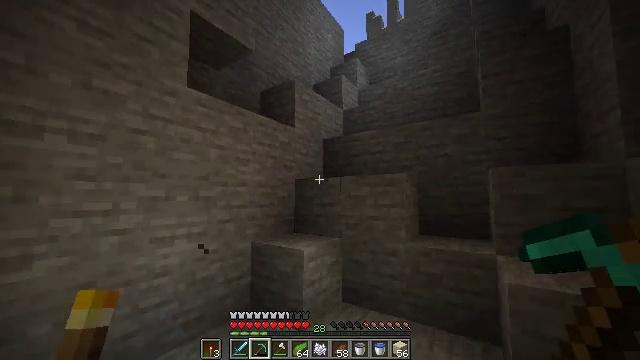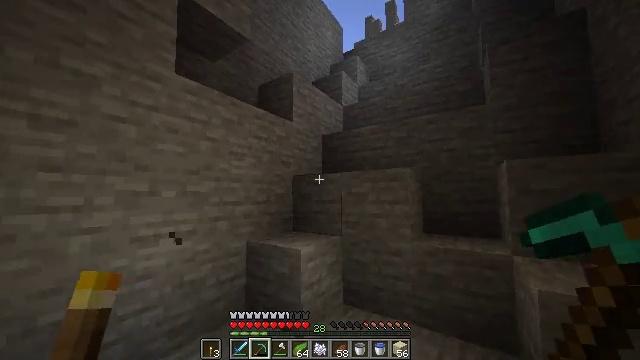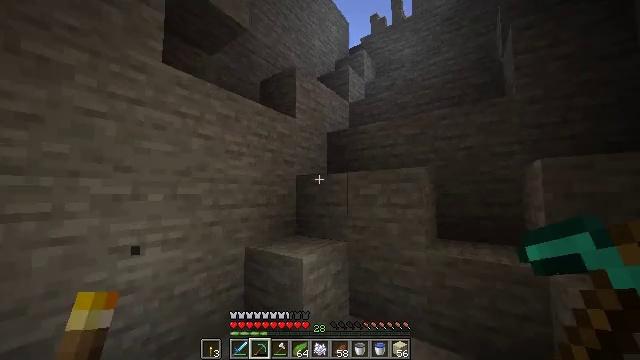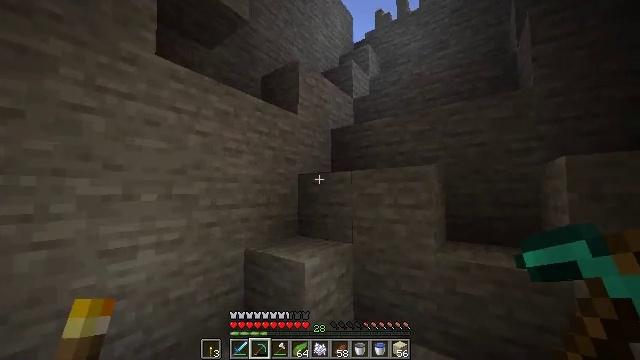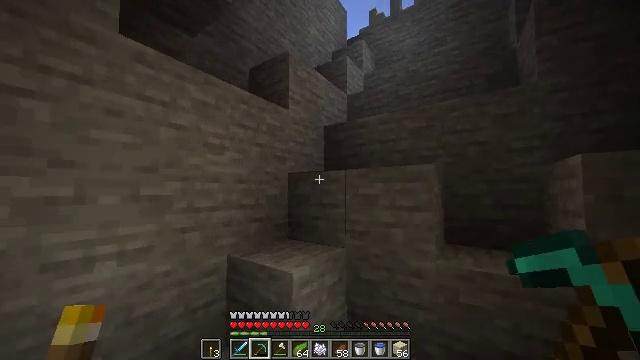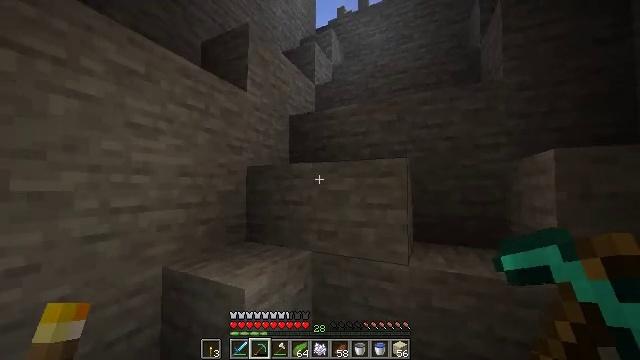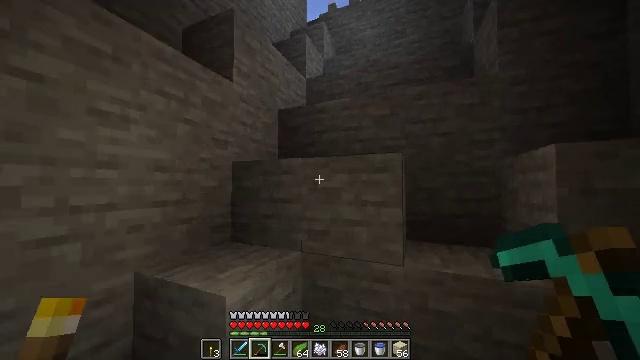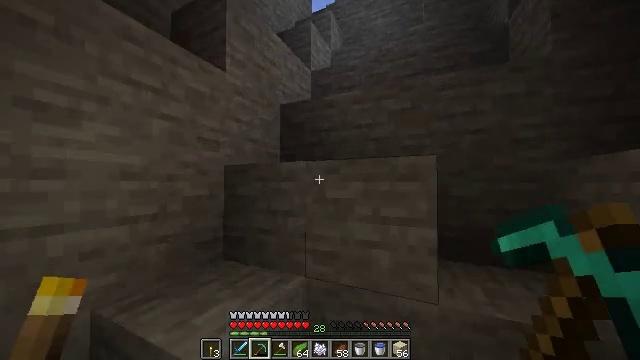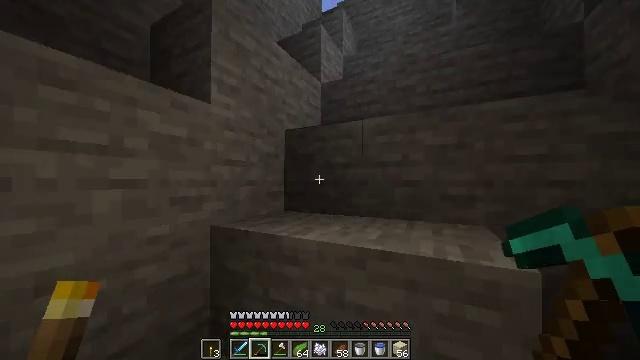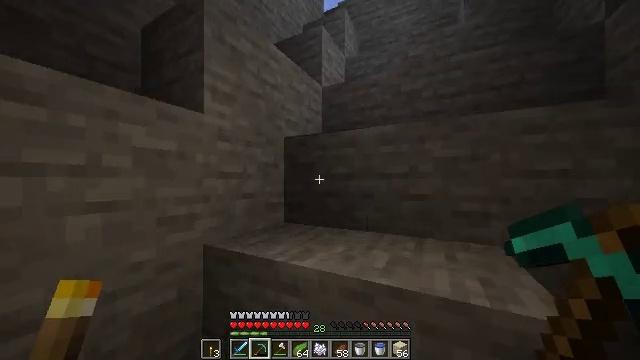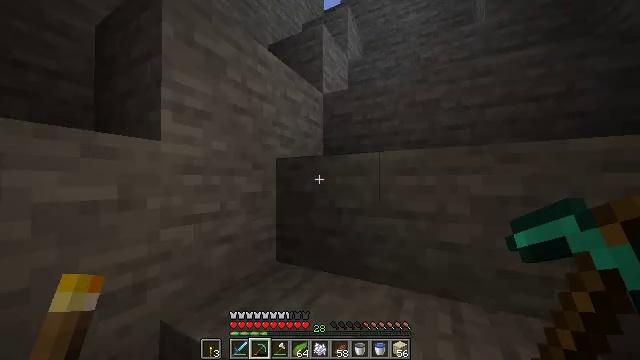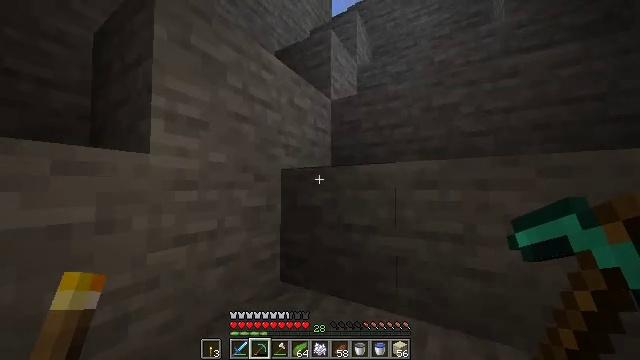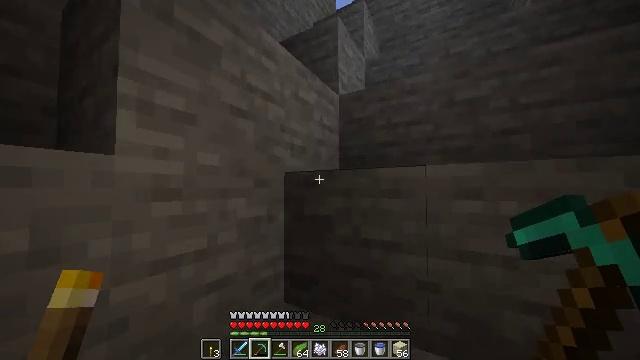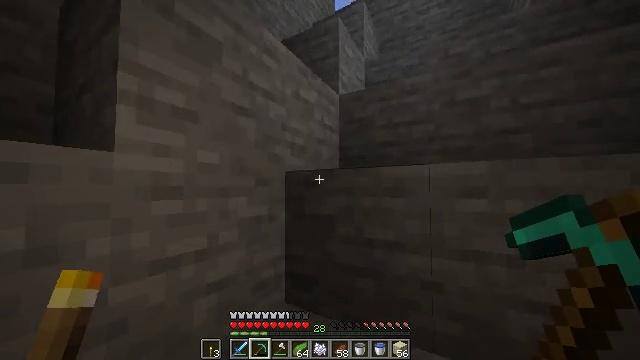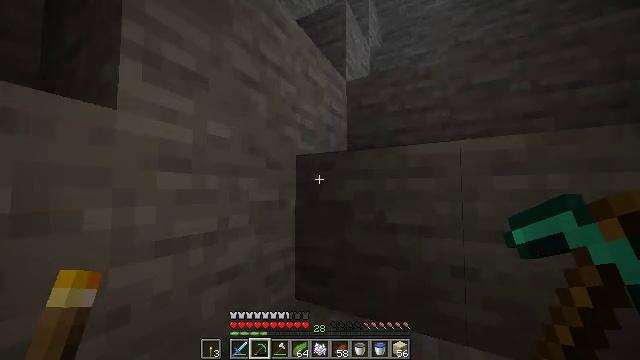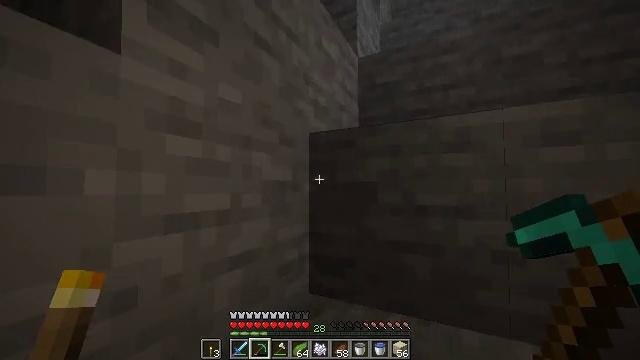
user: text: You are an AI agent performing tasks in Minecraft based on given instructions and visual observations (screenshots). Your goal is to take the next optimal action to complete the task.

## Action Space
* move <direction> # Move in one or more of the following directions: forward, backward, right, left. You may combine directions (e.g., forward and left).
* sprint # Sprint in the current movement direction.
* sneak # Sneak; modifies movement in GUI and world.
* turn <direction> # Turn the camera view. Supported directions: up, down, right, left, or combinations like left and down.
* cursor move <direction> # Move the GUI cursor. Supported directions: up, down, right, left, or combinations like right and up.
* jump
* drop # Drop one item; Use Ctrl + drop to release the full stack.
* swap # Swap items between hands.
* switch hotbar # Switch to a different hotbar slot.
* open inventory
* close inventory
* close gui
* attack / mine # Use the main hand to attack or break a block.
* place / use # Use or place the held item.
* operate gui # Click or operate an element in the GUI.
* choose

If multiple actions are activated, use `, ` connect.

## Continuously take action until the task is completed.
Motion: motion action
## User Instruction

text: Remove a diamond pickaxe from the inventory.
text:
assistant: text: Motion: move forward, sprint
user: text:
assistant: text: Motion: move forward, sprint, turn left
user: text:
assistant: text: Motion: move forward, sprint, turn left
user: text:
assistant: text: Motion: move forward, sprint, turn right
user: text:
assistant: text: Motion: move forward, sprint, turn right and down
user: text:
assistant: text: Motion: move forward, sprint, turn right
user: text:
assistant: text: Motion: move forward, sprint, turn left, jump
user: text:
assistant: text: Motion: move forward, sprint, turn left, jump
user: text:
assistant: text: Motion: move forward, sprint, jump
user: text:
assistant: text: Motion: move forward, sprint, jump
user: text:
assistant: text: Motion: move forward, sprint, turn left and up, jump
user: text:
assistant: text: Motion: move forward, sprint, jump
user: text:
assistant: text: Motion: move forward, sprint, jump
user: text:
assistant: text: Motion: move forward, sprint, turn right, jump
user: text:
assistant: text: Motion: move forward, sprint, jump
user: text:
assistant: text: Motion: move forward and move right, sprint, jump
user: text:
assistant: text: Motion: move forward and move right, sprint, jump
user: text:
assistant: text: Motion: move forward and move right, sprint, jump
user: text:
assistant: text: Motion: move forward and move right, sprint, jump
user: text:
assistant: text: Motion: move forward and move right, sprint, jump
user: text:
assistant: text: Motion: move forward and move right, sprint, jump
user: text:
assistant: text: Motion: move forward and move right, sprint, jump
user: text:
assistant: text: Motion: move forward and move right, sprint, jump
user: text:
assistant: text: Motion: move forward and move right, sprint, jump
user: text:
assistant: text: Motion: move forward and move right, sprint, jump
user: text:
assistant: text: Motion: move forward and move right, sprint, jump
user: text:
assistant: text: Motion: move forward and move right, sprint, jump
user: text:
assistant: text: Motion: move forward and move right, sprint, jump
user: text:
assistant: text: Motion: move forward and move right, sprint, jump
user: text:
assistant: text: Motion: move forward and move right, sprint, jump